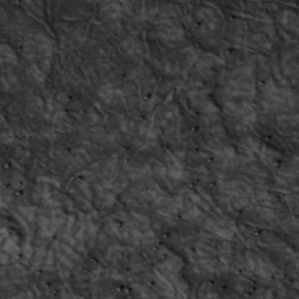
Label: non_frost